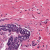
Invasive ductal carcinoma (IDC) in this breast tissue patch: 0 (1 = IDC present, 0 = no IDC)